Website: bh-photo
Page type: address-validator
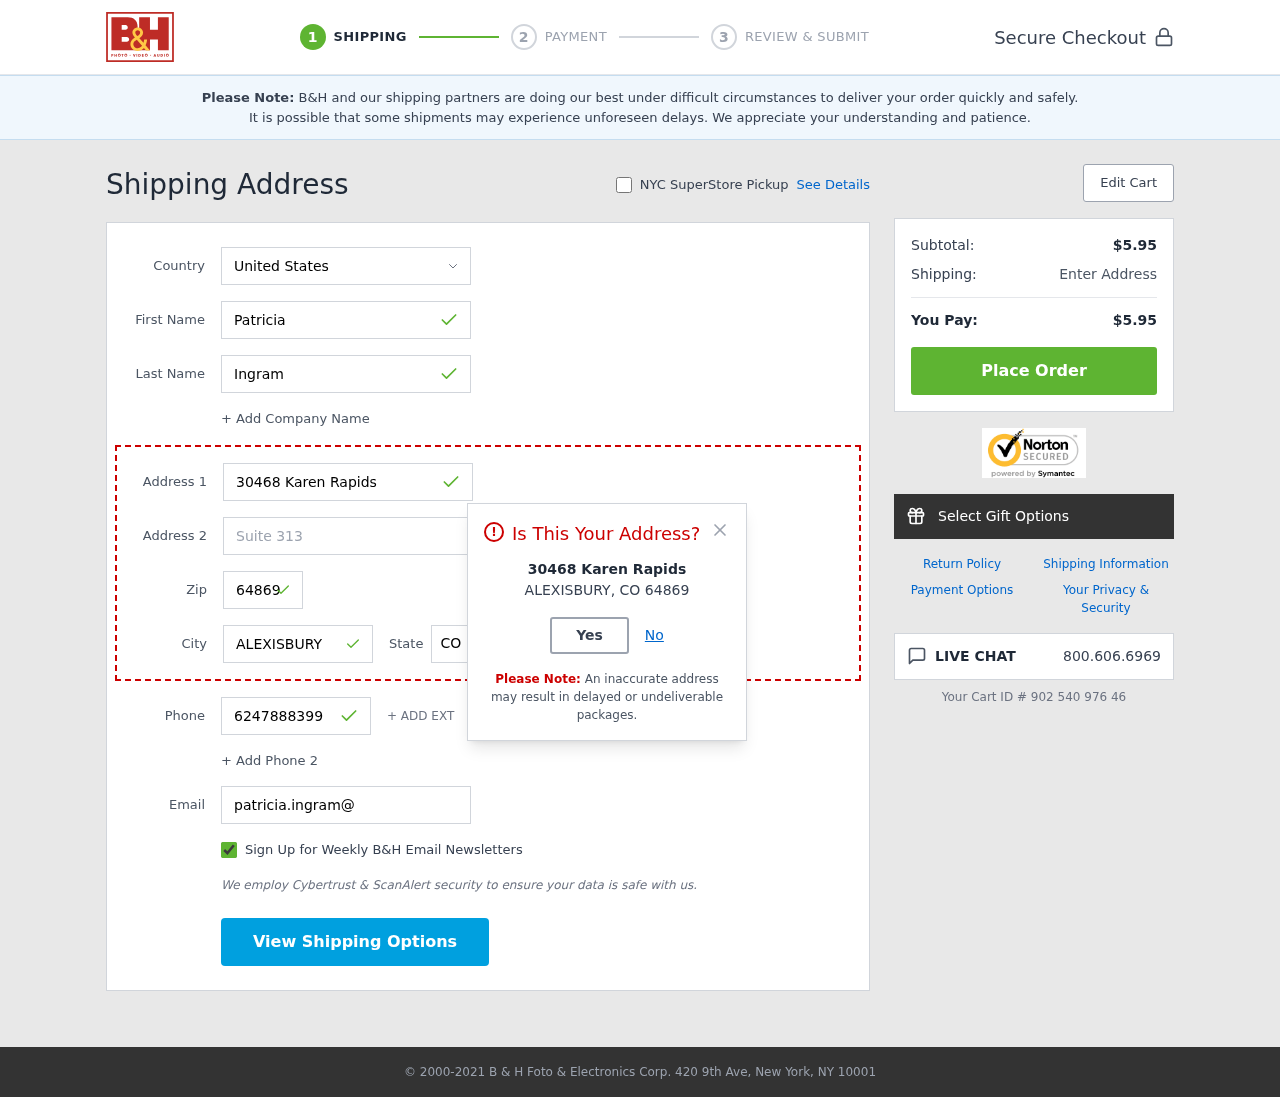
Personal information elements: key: PII_CITY
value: Alexisbury
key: PII_COUNTRY
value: United States
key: PII_EMAIL
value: patricia.ingram@gmail.com
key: PII_FIRSTNAME
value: Patricia
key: PII_LASTNAME
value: Ingram
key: PII_PHONE
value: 6247888399
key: PII_POSTCODE
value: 64869
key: PII_STATE_ABBR
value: CO
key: PII_STREET
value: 30468 Karen Rapids
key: PII_STREET2
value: Suite 313
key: PII_CITY_MODAL
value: ALEXISBURY
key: PII_POSTCODE_FULL
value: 64869
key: PII_POSTCODE_NUMERIC
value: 64869
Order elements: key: ORDER_SUBTOTAL
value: $5.95
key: ORDER_TOTAL
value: $5.95
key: ORDER_ID
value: Your Cart ID # 902 540 976 46